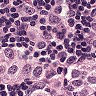
Metastatic tissue present: yes